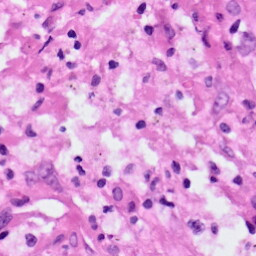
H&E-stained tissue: Lung